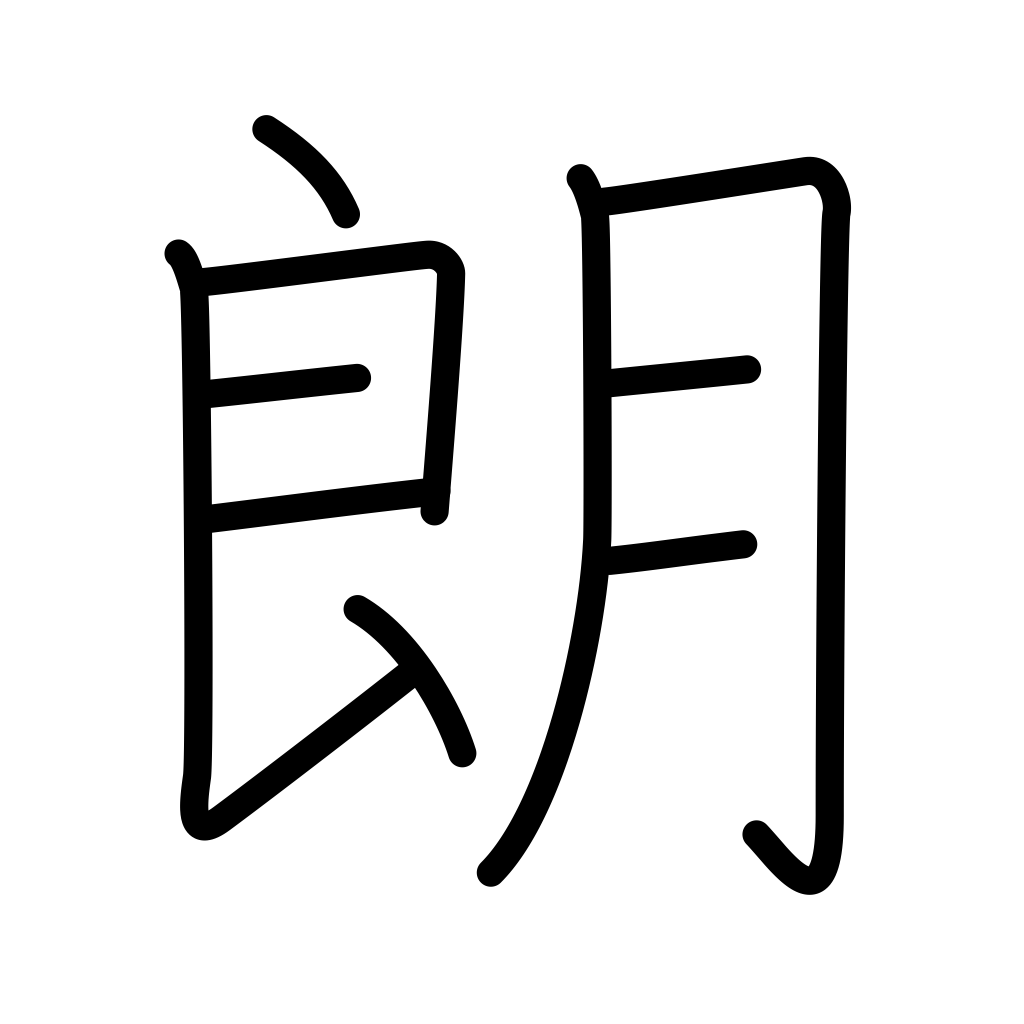
Meaning: clear, bright, distinct